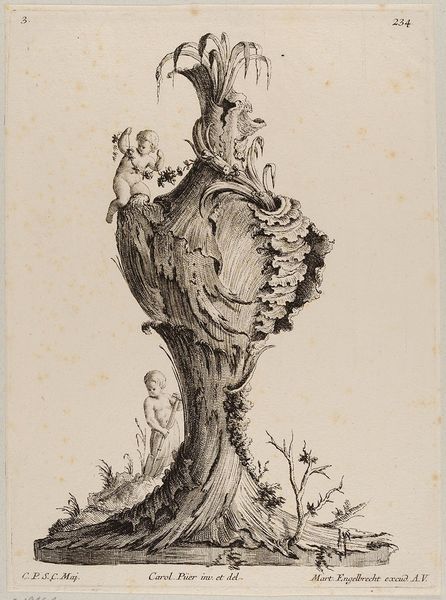
Titel: Ziervase
Künstler: Martin Engelbrecht
Standort: Hamburg
Institution: Museum für Kunst und Gewerbe Hamburg
Schlagwörter: äste, holz, zeichnung, gras, ornament, natur, zweige, girlande, pflanzen, rokoko, vase, schrift, papier, grafik, graphik, kartusche, fotografie, photographie, zweig, druck, druckgraphik, druckgrafik, radierung, beschriftung, ranke, kunstgewerbe, rinde, fleckig, nummeriert, putten, kunsthandwerk, dekorativ, nummer, schaufel, spaten, amoretten, rocaille, roccaille, style, reproduktionen, industriedesign, druckerzeugnisse, muschelwerk, behälter, ornamentstich, vorlageblätter, fantasiegewächs